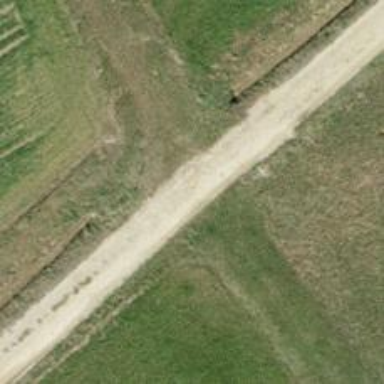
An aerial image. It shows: Path covered with grass.